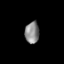
Tissue: skin
Cell type: Epithelial cells
Senescence score: 0.2658
Nuclear area (px): 305
Mean DAPI intensity: 134.715